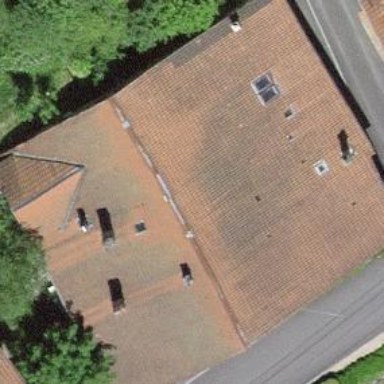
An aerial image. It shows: Residential building.